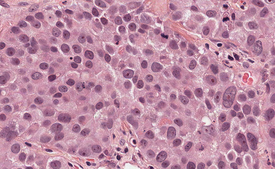
Tumor epithelial tissue: yes
Tumor-associated stroma tissue: yes
Normal tissue: no